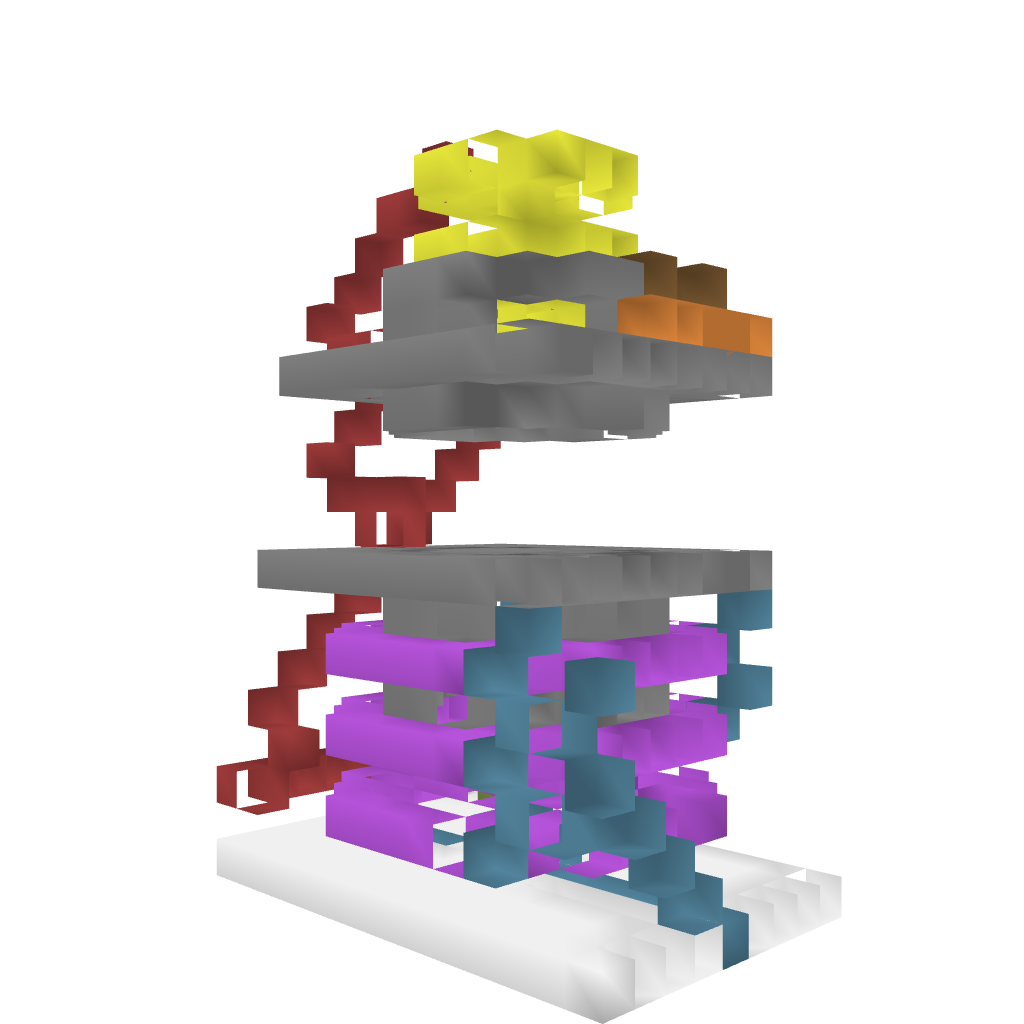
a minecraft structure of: Stargate Ring Transporter bad low quality